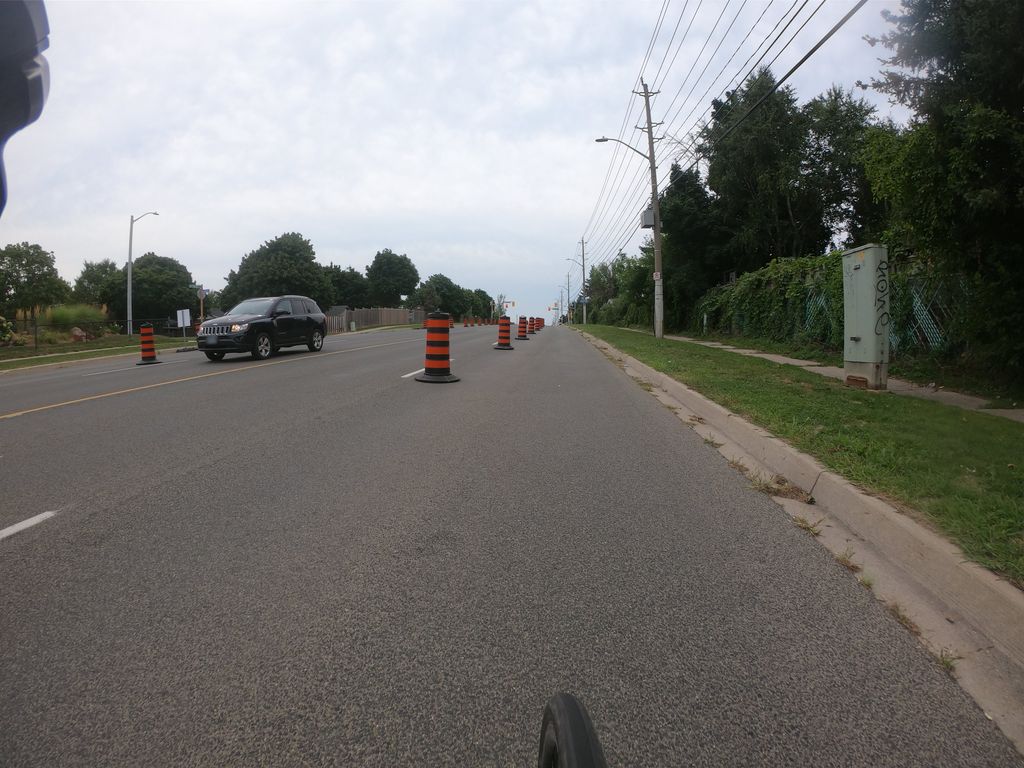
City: kitchener-waterloo